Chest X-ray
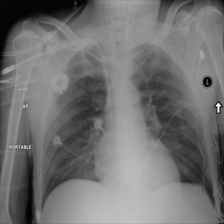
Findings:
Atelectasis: negative
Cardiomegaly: negative
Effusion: negative
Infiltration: positive
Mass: negative
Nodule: negative
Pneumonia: negative
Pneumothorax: negative
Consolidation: negative
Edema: positive
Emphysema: negative
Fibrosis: negative
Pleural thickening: negative
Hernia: negative